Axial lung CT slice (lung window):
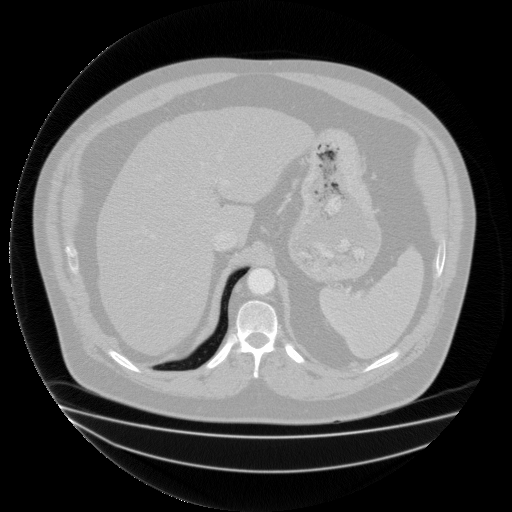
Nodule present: no